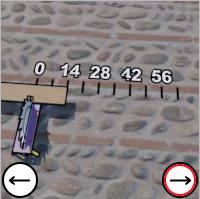
Task: length
Answer: 14
First scale value: 14.0